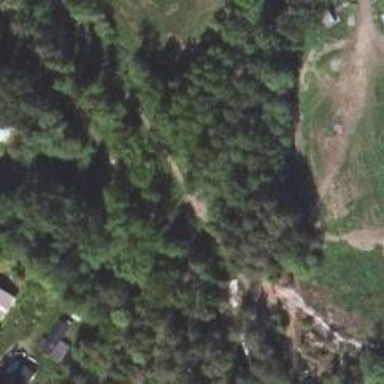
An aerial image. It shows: Path.